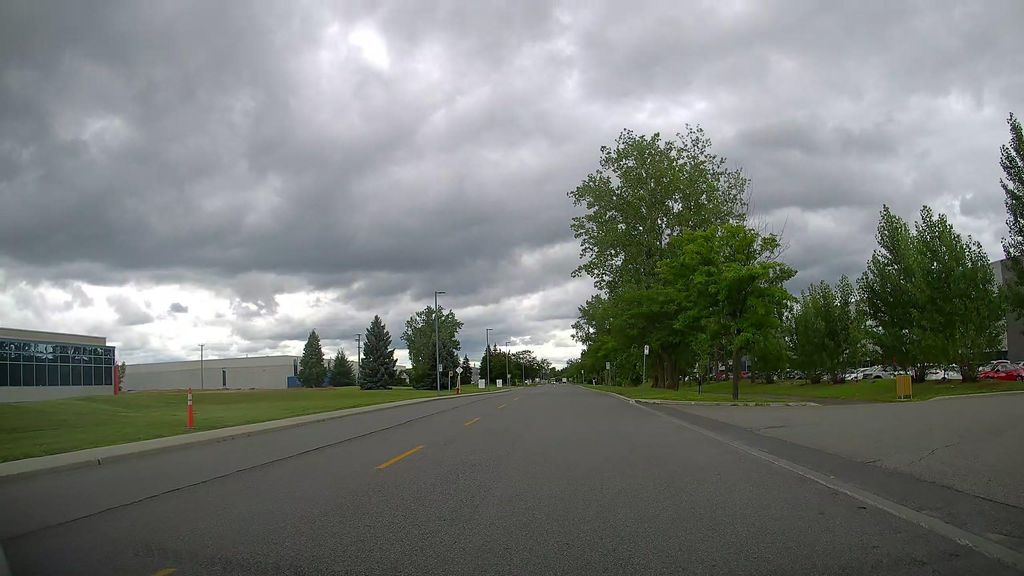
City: montreal